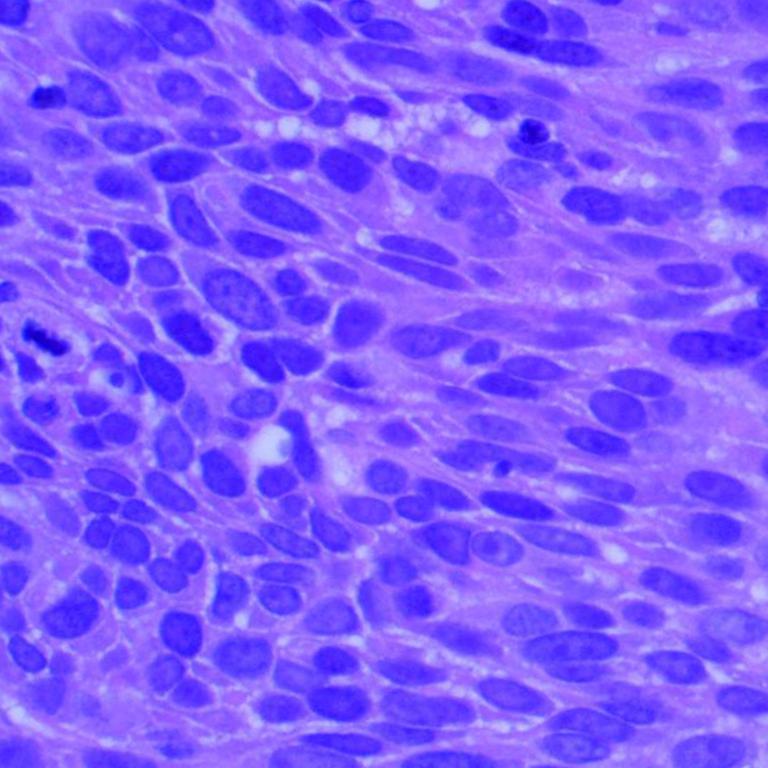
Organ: lung
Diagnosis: squamous carcinomas